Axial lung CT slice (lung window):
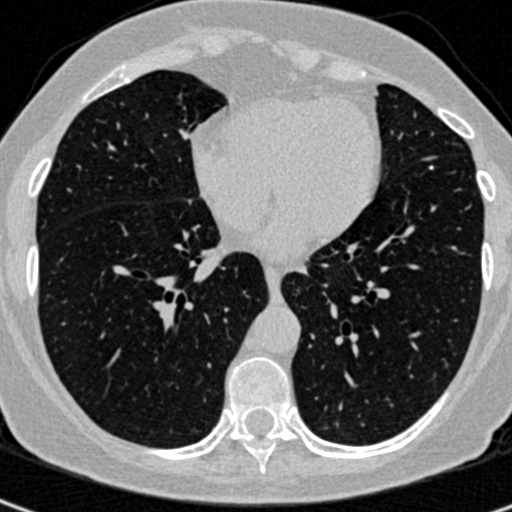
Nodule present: no